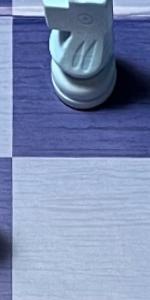
Label: Empty